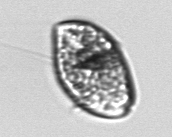
Label: Gyrodinium